Question: When I launch a black command window appears with it, and never disappears.
If I close it, closes as well:

This window shows the log messages, where shows them as well in its Messages-log window.
How can I prevent this window from appearing.
The version: 11.1.1.6.0
The build: 6229
OK, helped me in finding the following information:
Start Oracle JDeveloper from the command line by running one of the following commands:
1. JDEV_HOME\jdeveloper\jdeveloper.exe
2. JDEV_HOME\jdeveloper\jdevin\jdevw.exe
3. JDEV_HOME\jdeveloper\jdevin\jdev.exe (to display a console window for internal diagnostic information)
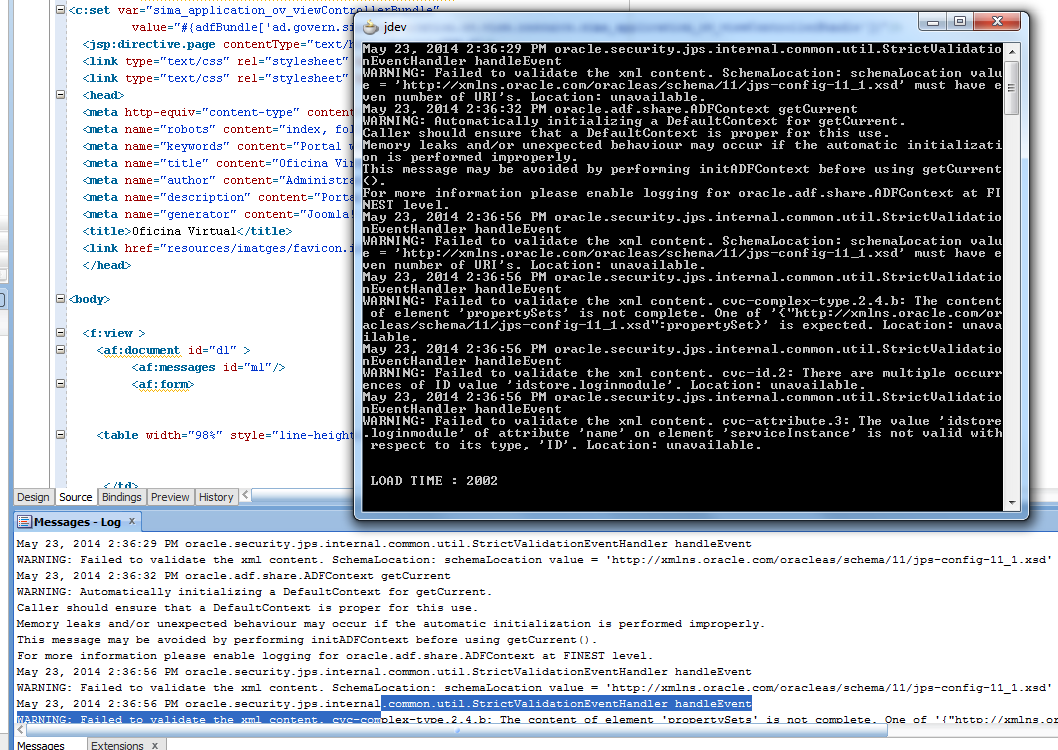
Answer: You use JDev in debug mode. The console displays all logs of JDev. (jdev.exe or jdev64.exe on windows)
Run this executable to start JDev in normal mode:
-
<URL>